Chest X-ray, PA view. Patient: 13 years old, sex F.
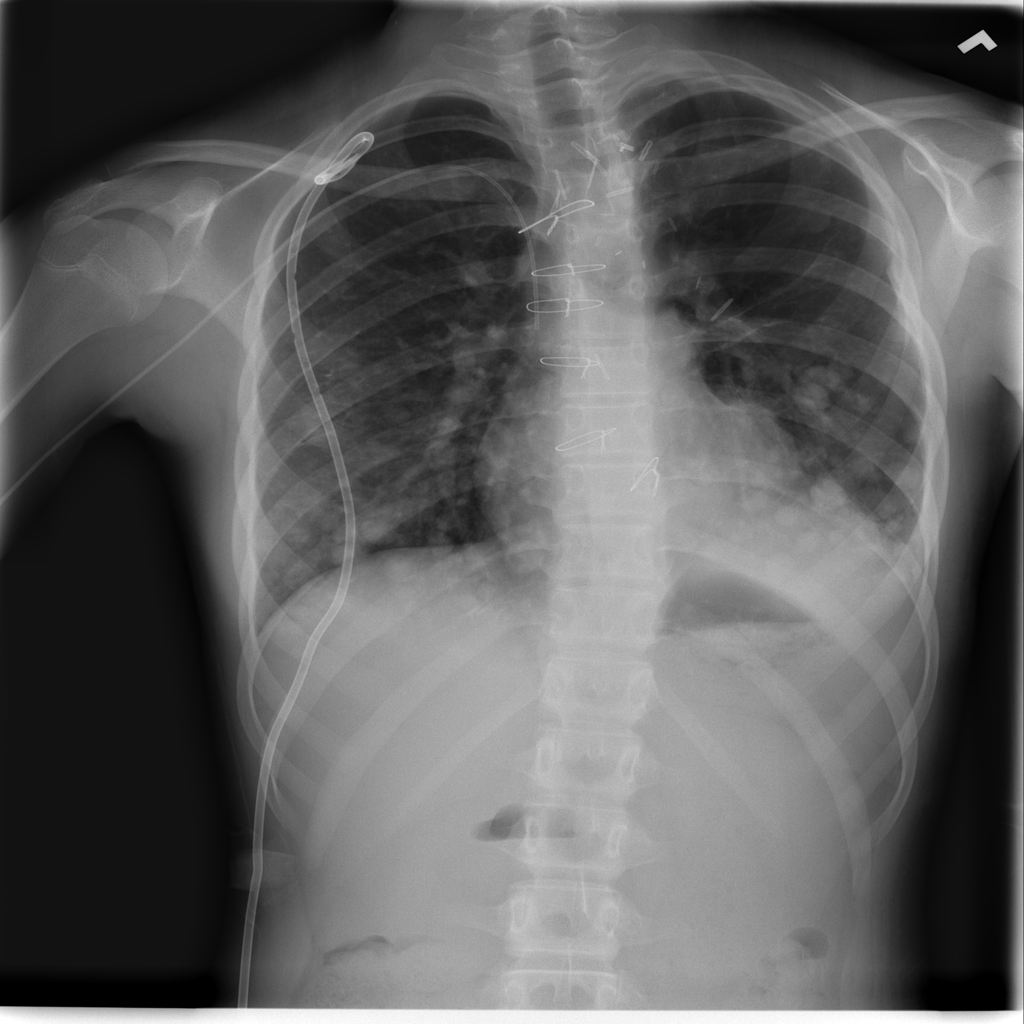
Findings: Nodule